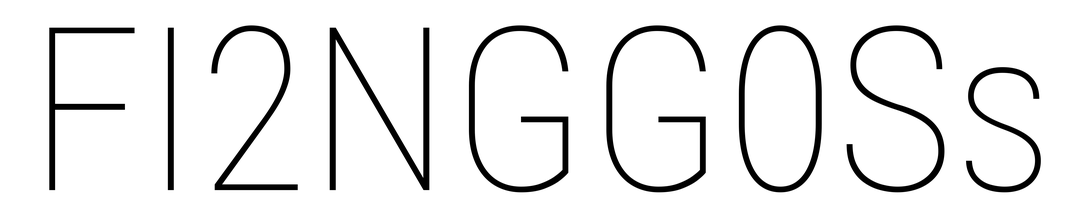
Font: Roboto_Condensed_Thin